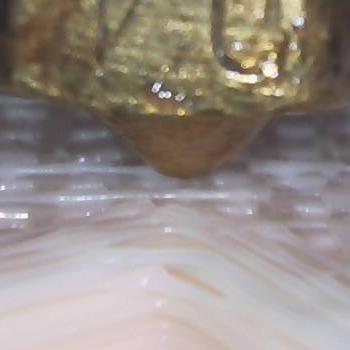
Flow rate: 42%